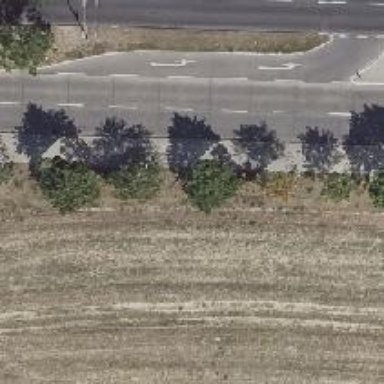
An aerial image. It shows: Avenue lined with broadleaved deciduous trees.